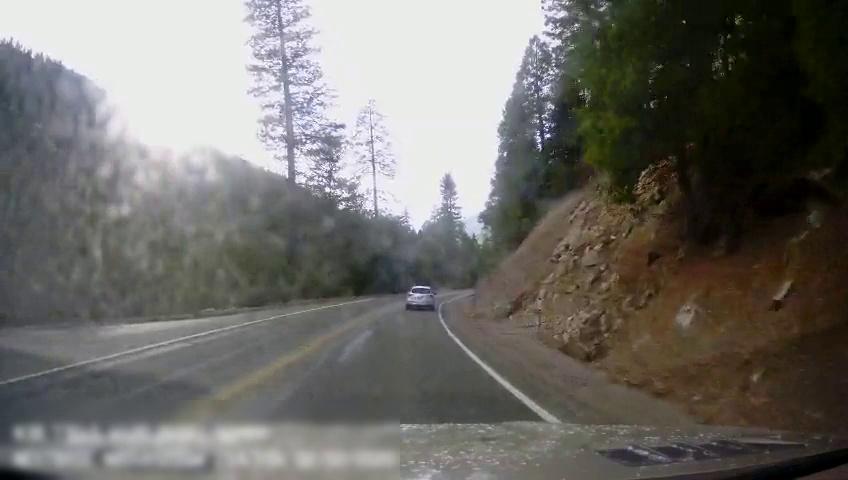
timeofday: Day
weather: Sunny
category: Drivable Space
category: Vehicles | Car
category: Lanes | Opposite Lane
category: Lanes | Current Lane
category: Lanes | Current Lane